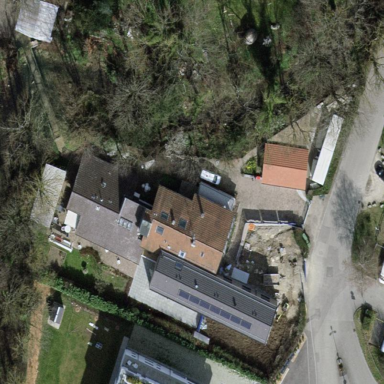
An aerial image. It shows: Garden surrounded by fence.